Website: home-depot
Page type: address-validator
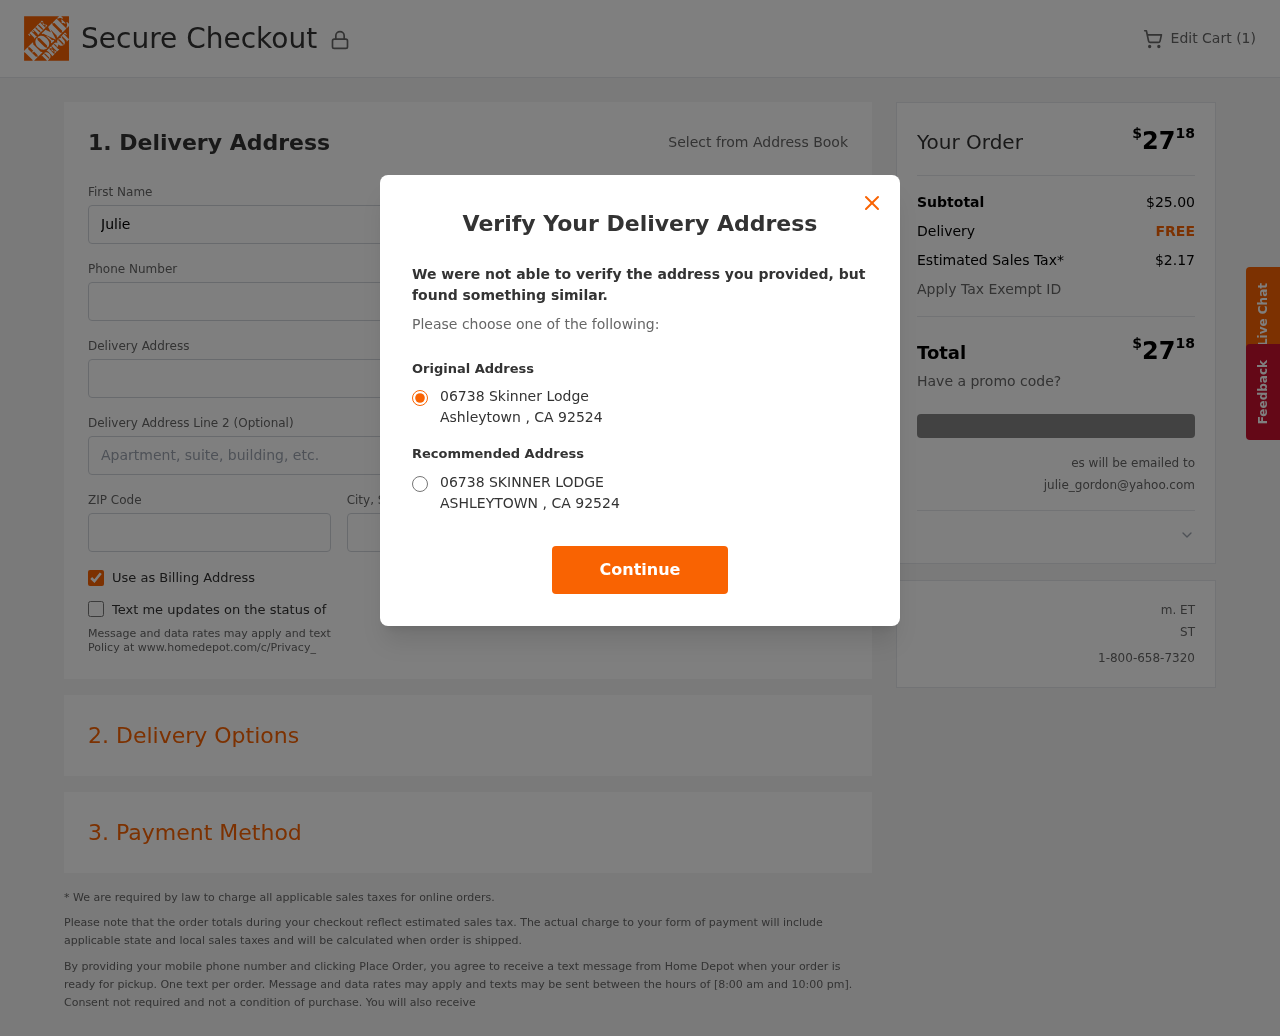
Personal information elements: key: PII_CITY
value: Ashleytown
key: PII_EMAIL
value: julie_gordon@yahoo.com
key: PII_POSTCODE
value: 92524
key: PII_STATE_ABBR
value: CA
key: PII_STREET
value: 06738 Skinner Lodge
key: PII_FIRSTNAME
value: Julie
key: PII_LASTNAME
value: Gordon
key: PII_PHONE
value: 3252490397
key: PII_CITY_STATE
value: Ashleytown, CA
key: PII_STREET_ALT
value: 06738 SKINNER LODGE
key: PII_CITY_ALT
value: ASHLEYTOWN
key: PII_POSTCODE_FULL
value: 92524
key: PII_POSTCODE_NUMERIC
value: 92524
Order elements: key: ORDER_NUM_ITEMS
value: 1
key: ORDER_TOTAL
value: $2718
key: ORDER_SUBTOTAL
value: $25.00
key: ORDER_SHIPPING_COST
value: FREE
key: ORDER_TAX
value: $2.17